Question: Let me explain what trying to do. I have a vb.net form linked with an access database. The form let you make a query and search the database. Now I want to put the option to print a report from the same query.
This it what my form look like:

1. I want to let the user chose what he want to see in the report
2. Create a report from the query
3. Be able to preview the report
4. Print it I could not found anywhere how to create report using a specific query.
:
1. I was able to print a report that has already been created in access using this link.
2. I was able to print show the results of the query in an excel sheet.
---
This is the part of my code where I connect to the database and show the results in excel
'''
' Connect to the database and send the query
Dim con As New OleDb.OleDbConnection
Dim ds As New DataSet
Dim da As OleDb.OleDbDataAdapter
Dim MaxRows As Integer
Try
con.ConnectionString = "Provider=Microsoft.Jet.OLEDB.4.0;Data Source=|DataDirectory|\docs-management.mdb"
con.Open()
da = New OleDb.OleDbDataAdapter(sql, con)
da.Fill(ds, "DocList")
' Discover if there's a successful search
MaxRows = ds.Tables("DocList").Rows.Count
If MaxRows = 0 Then
MsgBox("No documents were found using this filter.")
con.Close()
Exit Sub
End If
Dim YesOrNoAnswerToMessageBox As String
Dim QuestionToMessageBox As String
QuestionToMessageBox = MaxRows & " Document(s) have been found and will be put into an excel spreadsheet." & _
vbCrLf & "Would you like to continue?"
YesOrNoAnswerToMessageBox = MsgBox(QuestionToMessageBox, vbYesNo, "Narrowing your search")
If YesOrNoAnswerToMessageBox = vbNo Then
Exit Sub
Else
End If
Dim oExcel As Object
Dim oBook As Object
Dim oSheet As Object
oExcel = CreateObject("Excel.Application")
oExcel.Visible = True
oBook = oExcel.Workbooks.Add
oSheet = oBook.Worksheets(1)
'Transfer the data to Excel
For columns = 0 To ds.Tables("DocList").Columns.Count - 1
oSheet.Cells(1, columns + 1) = ds.Tables("DocList").Columns(columns).ColumnName
Next
oSheet.Rows("1:1").Font.Bold = True
For col = 0 To ds.Tables("DocList").Columns.Count - 1
For row = 0 To ds.Tables("DocList").Rows.Count - 1
oSheet.Cells(row + 2, col + 1) = ds.Tables("DocList").Rows(row).ItemArray(col)
' This is where we make hyperlinks out of the file locations
If ds.Tables("DocList").Columns(col).ToString = "File_Location" Then
oSheet.Hyperlinks.Add(Anchor:=oSheet.Cells(row + 2, col + 1), Address:=ds.Tables("DocList").Rows(row).ItemArray(col), TextToDisplay:=ds.Tables("DocList").Rows(row).ItemArray(col))
End If
Next
Next
con.Close()
Catch
MsgBox("An error has been generated while contacting or transfering data from the database.")
End Try
'''
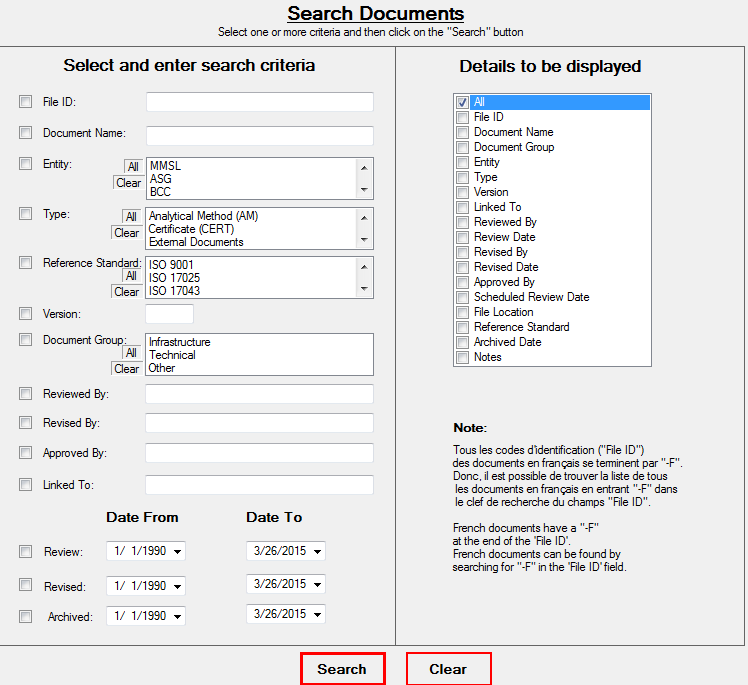
Answer: Here is an some example code that uses an 'OleDbConnection' and 'Interop.Excel' to generate a payroll report. I think it is relevant here because the rows returned may or may not have values for all columns. The Report is built in Excel dynamically, omitting the columns that have no value.
'''
Private Sub PayGrid_Report()
'PayGrid Report
If MessageBox.Show("Did you select a payperiod?",
"Just checking...",
MessageBoxButtons.YesNo,
MessageBoxIcon.Question) = Windows.Forms.DialogResult.No Then Exit Sub
Dim wb As Microsoft.Office.Interop.Excel.Workbook
Dim ws As Microsoft.Office.Interop.Excel.Worksheet
Dim xl As New Microsoft.Office.Interop.Excel.Application
'Create a save file dialog
Dim SaveFileDialog1 As SaveFileDialog
With SaveFileDialog1
.Filter = "Excel Workbooks|*.xlsx"
.AddExtension = True
.RestoreDirectory = True
.Title = "Save Report"
.OverwritePrompt = True
End With
'Ask the user where to save the file.
If SaveFileDialog1.ShowDialog() <> System.Windows.Forms.DialogResult.OK Then Exit Sub
Cursor = Cursors.WaitCursor 'spin the cursor so the user doesn't think it "froze"
'Set up the connection to the database
Dim dbConn As New System.Data.OleDb.OleDbConnection("Valid Connection String Here")
dbConn.Open()
Dim dbComm As New System.Data.OleDb.OleDbCommand
With dbComm
.Connection = dbConn
.CommandType = CommandType.StoredProcedure
.CommandText = "PayrollFunctions"
.Parameters.Add("PayPeriod", OleDbType.VarChar).Value = "2015P06" 'usually get a value from the form
.Parameters.Add("OutputType", OleDbType.Integer).Value = 4 'usually get a value from the form
End With
'start a data reader
Dim r As System.Data.OleDb.OleDbDataReader = dbComm.ExecuteReader(CommandBehavior.CloseConnection)
Dim rownum As Int32 = 0 'the row to write to in Excel
Dim t As Int32 'Top of each "report item" - used for formatting
Dim b As Int32 'Bottom of each "report item" - used for formatting
xl.Visible = True 'show Excel so the user can see the report building
wb = xl.Workbooks.Add() 'add a workbook to Excel
ws = wb.Sheets.Add 'add a sheet to the workbook
ws.Name = "PayGrid_Report" 'name the sheet
While r.Read()
rownum += 2
t = rownum
ws.Cells(rownum, 2) = r("EmployeeID")
ws.Cells(rownum, 3) = r("EmployeeName")
ws.Cells(rownum, 4) = r("PayrollDepartment")
ws.Range(ws.Cells(rownum, 2), ws.Cells(rownum, 4)).Font.Bold = True
If r("RegularHours") > 0 Then
rownum += 1
b = rownum
ws.Cells(rownum, 5) = "Regular Hours:"
ws.Cells(rownum, 6) = r("RegularHours")
ws.Cells(rownum, 7) = "@"
ws.Cells(rownum, 8) = r("RateReg")
ws.Cells(rownum, 9) = "="
ws.Cells(rownum, 10) = r("RegDollars")
End If
If r("OTHours") > 0 Then
rownum += 1
b = rownum
ws.Cells(rownum, 5) = "Overtime Hours:"
ws.Cells(rownum, 6) = r("OTHours")
ws.Cells(rownum, 7) = "@"
ws.Cells(rownum, 8) = r("RateOT")
ws.Cells(rownum, 9) = "="
ws.Cells(rownum, 10) = r("OTDollars")
End If
If r("LeaveHours") > 0 Then
rownum += 1
b = rownum
ws.Cells(rownum, 5) = "Vacation Hours:"
ws.Cells(rownum, 6) = r("LeaveHours")
ws.Cells(rownum, 7) = "@"
ws.Cells(rownum, 8) = r("RateVac")
ws.Cells(rownum, 9) = "="
ws.Cells(rownum, 10) = r("LeaveDollars")
End If
If r("HolidayHours") > 0 Then
rownum += 1
b = rownum
ws.Cells(rownum, 5) = "Holiday Hours:"
ws.Cells(rownum, 6) = r("HolidayHours")
ws.Cells(rownum, 7) = "@"
ws.Cells(rownum, 8) = r("RateHol")
ws.Cells(rownum, 9) = "="
ws.Cells(rownum, 10) = r("HolidayDollars")
End If
If r("OtherHours") > 0 Then
If r("RateOtherBas") > 0 Then
rownum += 1
b = rownum
ws.Cells(rownum, 5) = "Other Hours:"
ws.Cells(rownum, 6) = r("OtherHours")
ws.Cells(rownum, 7) = "@"
ws.Cells(rownum, 8) = r("RateOtherBas")
ws.Cells(rownum, 9) = "="
ws.Cells(rownum, 10) = r("OtherBaseDollars")
End If
If r("RateOtherHol") > 0 Then
rownum += 1
b = rownum
ws.Cells(rownum, 5) = "Other Holiday:"
ws.Cells(rownum, 6) = r("OtherHours")
ws.Cells(rownum, 7) = "@"
ws.Cells(rownum, 8) = r("RateOtherHol")
ws.Cells(rownum, 9) = "="
ws.Cells(rownum, 10) = r("OtherHolDollars")
End If
If r("RateOtherVac") > 0 Then
rownum += 1
b = rownum
ws.Cells(rownum, 5) = "Other Vacation:"
ws.Cells(rownum, 6) = r("OtherHours")
ws.Cells(rownum, 7) = "@"
ws.Cells(rownum, 8) = r("RateOtherVac")
ws.Cells(rownum, 9) = "="
ws.Cells(rownum, 10) = r("OtherVacDollars")
End If
If r("RateOtherBen") > 0 Then
rownum += 1
b = rownum
ws.Cells(rownum, 5) = "Other Benefits:"
ws.Cells(rownum, 6) = r("OtherHours")
ws.Cells(rownum, 7) = "@"
ws.Cells(rownum, 8) = r("RateOtherBen")
ws.Cells(rownum, 9) = "="
ws.Cells(rownum, 10) = r("OtherBenDollars")
End If
End If 'If r("OtherHours") > 0
rownum += 1
b = rownum
ws.Cells(rownum, 5) = "Total:"
ws.Cells(rownum, 6) = r("TotalHours")
ws.Cells(rownum, 10) = r("TotalDollars")
ws.Range(ws.Cells(rownum, 5), ws.Cells(rownum, 10)).Font.Bold = True
'create border around report item
Dim LS As Microsoft.Office.Interop.Excel.XlLineStyle = Microsoft.Office.Interop.Excel.XlLineStyle.xlContinuous
Dim BW As Microsoft.Office.Interop.Excel.XlBorderWeight = Microsoft.Office.Interop.Excel.XlBorderWeight.xlThin
With ws.Range(ws.Cells(t, 2), ws.Cells(b, 10))
.Borders(Microsoft.Office.Interop.Excel.XlBordersIndex.xlEdgeTop).LineStyle = LS
.Borders(Microsoft.Office.Interop.Excel.XlBordersIndex.xlEdgeTop).Weight = BW
.Borders(Microsoft.Office.Interop.Excel.XlBordersIndex.xlEdgeBottom).LineStyle = LS
.Borders(Microsoft.Office.Interop.Excel.XlBordersIndex.xlEdgeBottom).Weight = BW
.Borders(Microsoft.Office.Interop.Excel.XlBordersIndex.xlEdgeLeft).LineStyle = LS
.Borders(Microsoft.Office.Interop.Excel.XlBordersIndex.xlEdgeLeft).Weight = BW
.Borders(Microsoft.Office.Interop.Excel.XlBordersIndex.xlEdgeRight).LineStyle = LS
.Borders(Microsoft.Office.Interop.Excel.XlBordersIndex.xlEdgeRight).Weight = BW
End With
End While
r.Close()
ws.Columns.AutoFit()
ws.Range(ws.Cells(1, 1), ws.Cells(1, 1)).ColumnWidth = 0.42
'Format the page setup
ws.PageSetup.Orientation = Microsoft.Office.Interop.Excel.XlPageOrientation.xlPortrait
ws.PageSetup.FitToPagesWide = 1
ws.PageSetup.FitToPagesTall = 99
ws.PageSetup.LeftHeader = "Paygrid Report"
ws.PageSetup.CenterHeader = "Pay Period 06"
ws.PageSetup.RightHeader = "Page &P of &N"
ws.PageSetup.LeftFooter = "Generated " & Today.ToShortDateString
wb.SaveAs(SaveFileDialog1.FileName)
wb.Close()
xl.Quit()
Dim psi As New System.Diagnostics.ProcessStartInfo
psi.FileName = "excel"
psi.Arguments = """" & SaveFileDialog1.FileName & """"
Dim proc As System.Diagnostics.Process = System.Diagnostics.Process.Start(psi)
Cursor = Cursors.Default
End Sub
'''